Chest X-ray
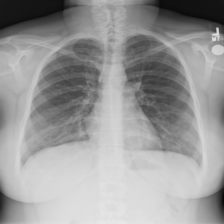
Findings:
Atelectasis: negative
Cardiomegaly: negative
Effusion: negative
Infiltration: negative
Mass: negative
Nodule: negative
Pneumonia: negative
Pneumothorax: negative
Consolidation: negative
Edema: negative
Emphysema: negative
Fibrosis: negative
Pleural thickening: negative
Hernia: negative